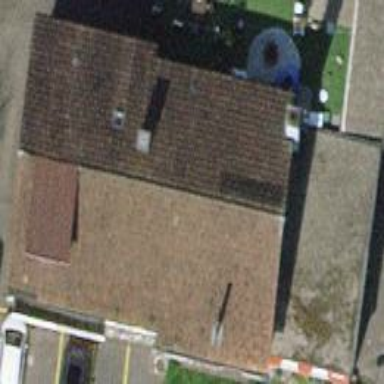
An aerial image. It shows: Gabled building.